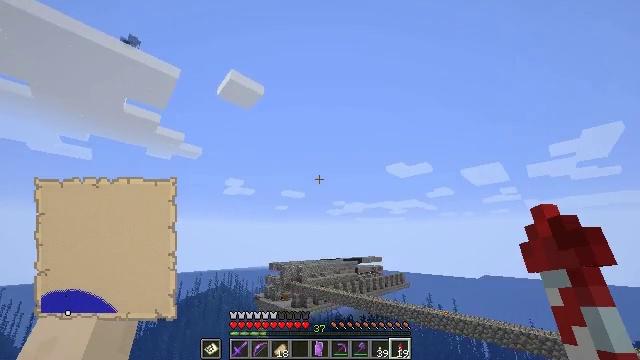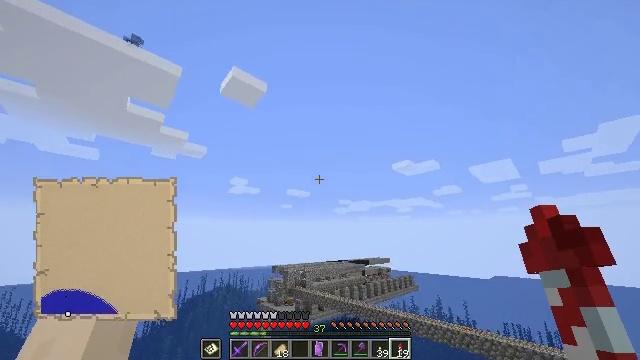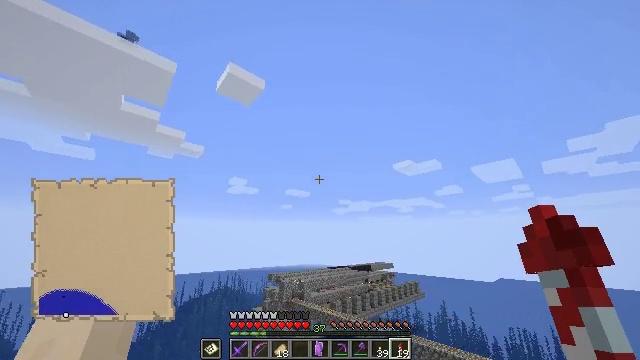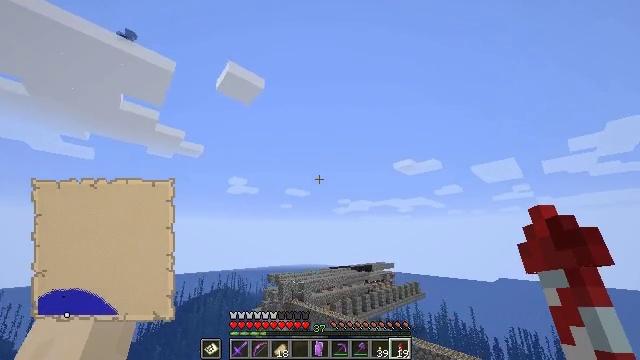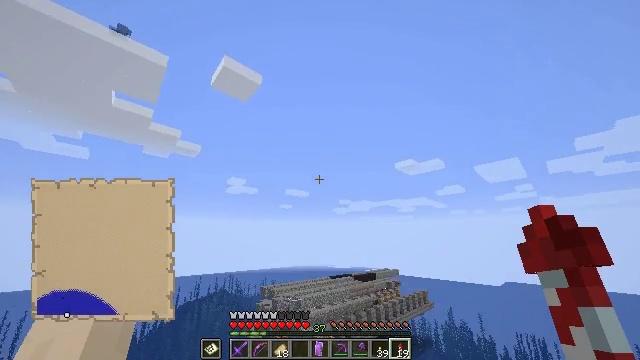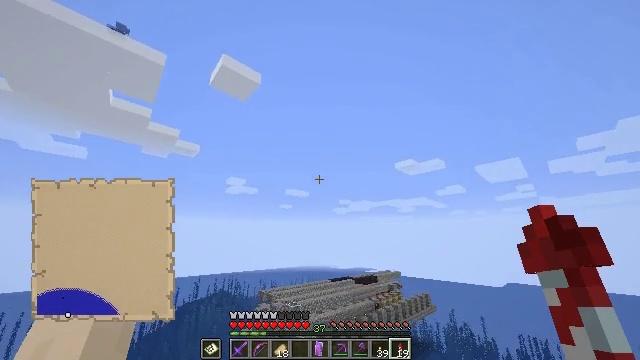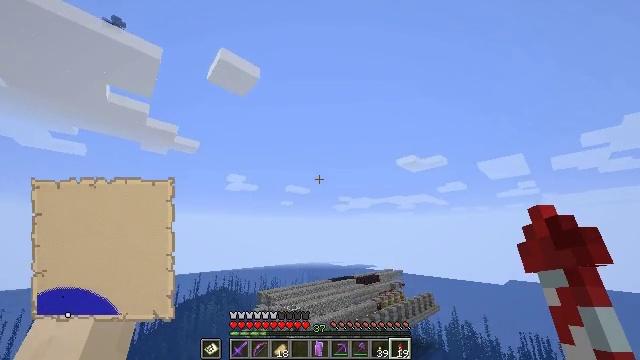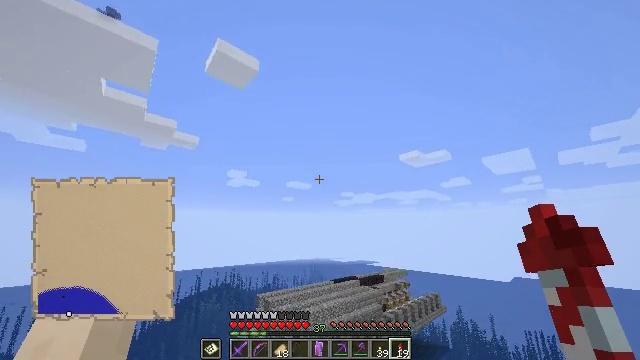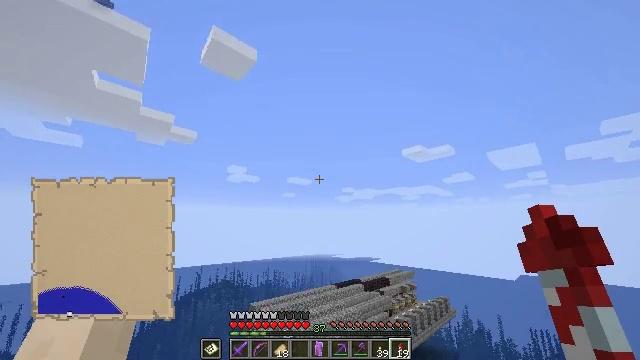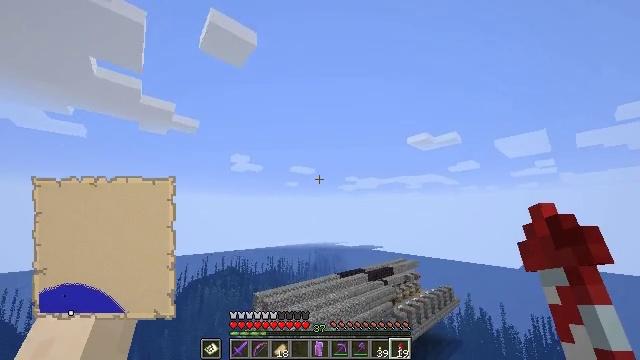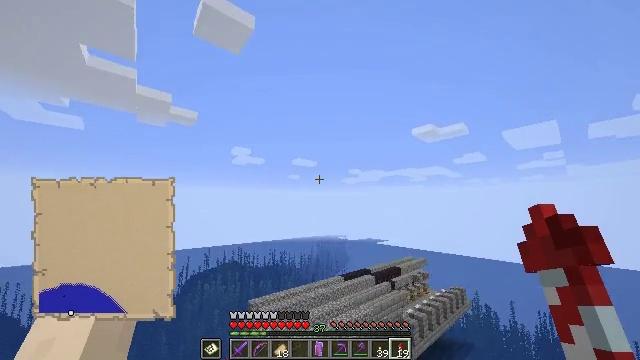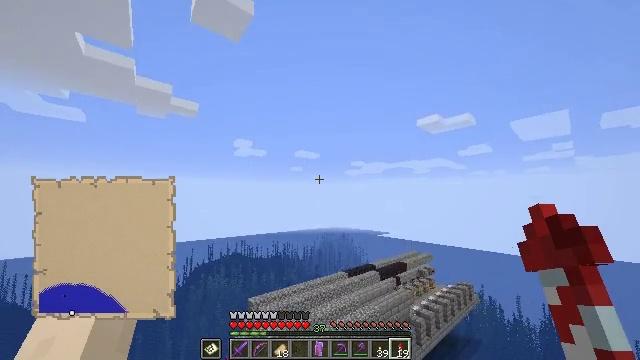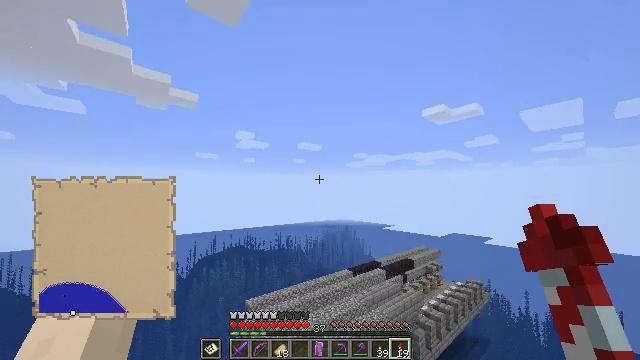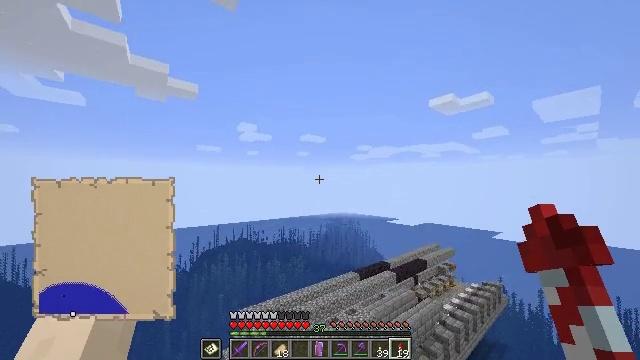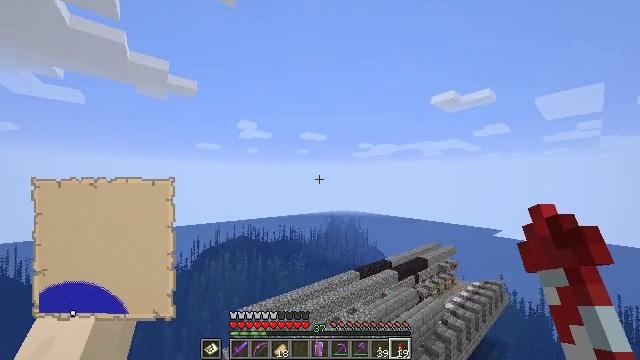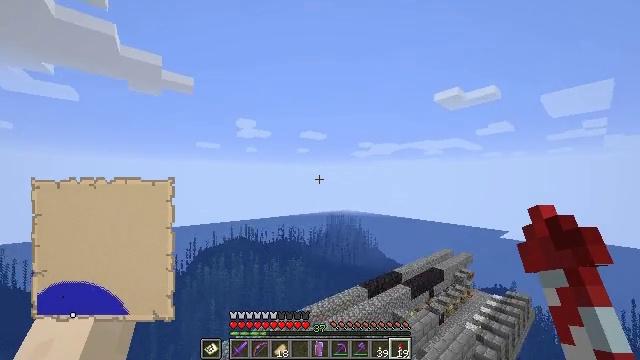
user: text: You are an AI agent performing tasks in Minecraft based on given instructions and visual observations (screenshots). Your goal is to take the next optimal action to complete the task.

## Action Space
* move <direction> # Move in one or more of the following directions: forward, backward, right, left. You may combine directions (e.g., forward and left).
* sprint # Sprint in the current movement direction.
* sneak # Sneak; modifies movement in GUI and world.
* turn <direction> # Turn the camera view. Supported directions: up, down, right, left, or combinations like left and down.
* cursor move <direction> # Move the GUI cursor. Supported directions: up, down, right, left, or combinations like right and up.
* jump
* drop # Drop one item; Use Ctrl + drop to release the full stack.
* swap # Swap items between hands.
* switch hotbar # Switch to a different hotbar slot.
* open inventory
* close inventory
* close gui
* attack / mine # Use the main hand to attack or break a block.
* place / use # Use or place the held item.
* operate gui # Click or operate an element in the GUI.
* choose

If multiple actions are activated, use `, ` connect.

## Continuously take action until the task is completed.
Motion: motion action
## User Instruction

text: Create a filled map at the crafting station.
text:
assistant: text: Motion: move forward, sprint, turn left
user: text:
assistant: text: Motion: move forward, sprint
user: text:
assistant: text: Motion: move forward, sprint
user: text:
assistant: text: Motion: move forward, sprint
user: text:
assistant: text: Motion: move forward, sprint
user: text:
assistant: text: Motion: move forward, sprint
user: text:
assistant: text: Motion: move forward, sprint, turn down
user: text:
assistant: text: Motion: move forward, sprint, turn down
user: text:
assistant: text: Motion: move forward, sprint, turn down
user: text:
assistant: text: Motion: move forward, sprint, turn down
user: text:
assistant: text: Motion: move forward, sprint, turn down
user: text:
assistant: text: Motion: move forward, sprint, turn down
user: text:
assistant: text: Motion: move forward, sprint, turn down
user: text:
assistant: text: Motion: move forward, sprint
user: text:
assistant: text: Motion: move forward, sprint
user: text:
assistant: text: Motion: move forward, sprint
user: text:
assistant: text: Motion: move forward, sprint
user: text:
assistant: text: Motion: move forward, sprint
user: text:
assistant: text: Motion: move forward, sprint
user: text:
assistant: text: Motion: move forward, sprint
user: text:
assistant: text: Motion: move forward, sprint
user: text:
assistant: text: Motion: move forward, sprint
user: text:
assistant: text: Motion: move forward, sprint
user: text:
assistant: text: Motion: move forward, sprint
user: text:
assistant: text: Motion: move forward, sprint, turn left
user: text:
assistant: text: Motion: move forward, sprint, turn left
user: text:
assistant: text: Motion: move forward, sprint, turn left
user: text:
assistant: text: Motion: move forward, sprint, turn left
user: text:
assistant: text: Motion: move forward, sprint, turn left
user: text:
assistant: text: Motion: move forward, sprint, turn left